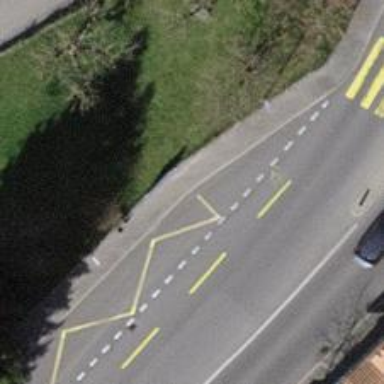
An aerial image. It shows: Bus stop with platform for public transport.